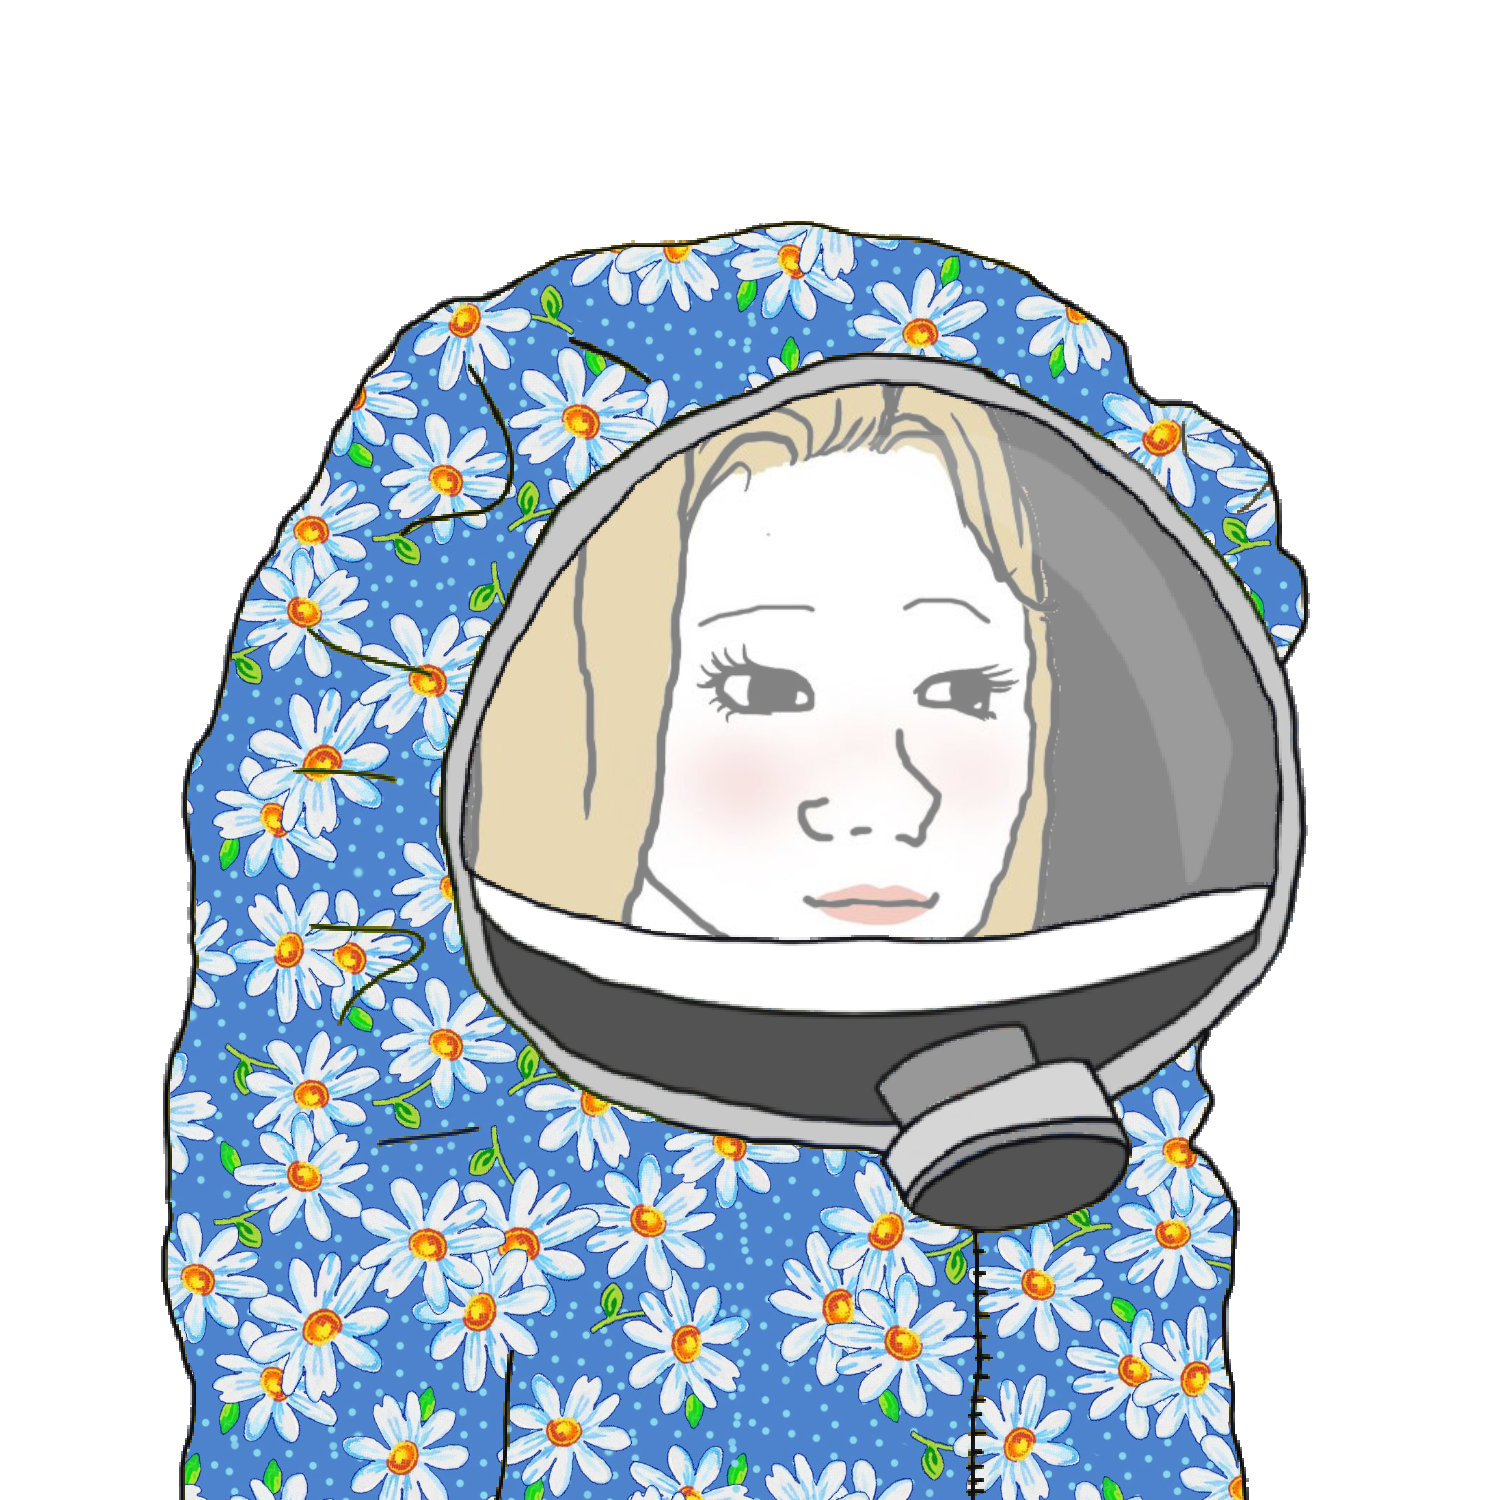
Label: 5_Trad_Wife